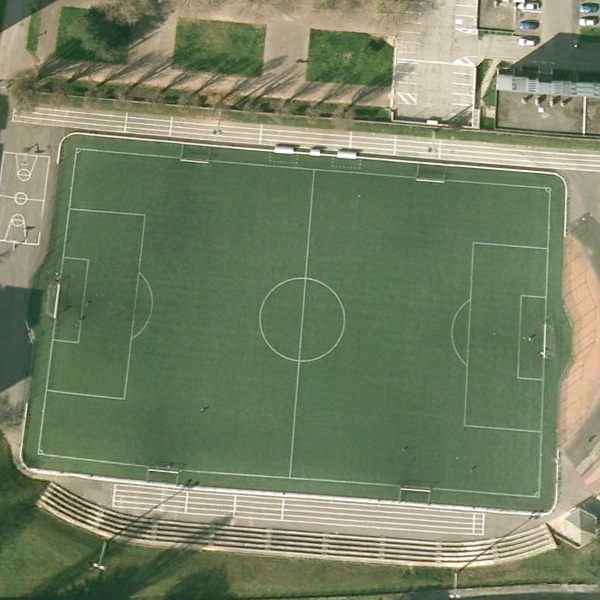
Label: Playground